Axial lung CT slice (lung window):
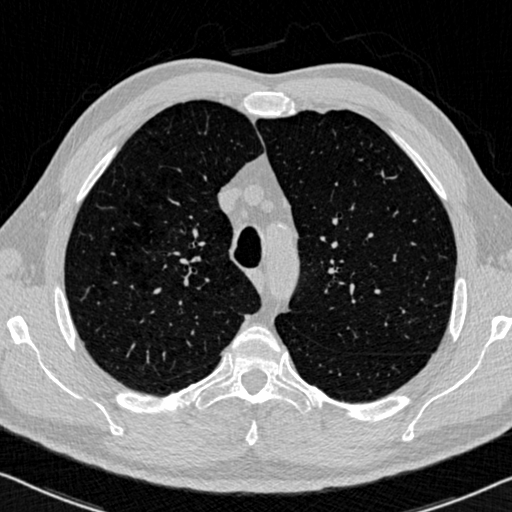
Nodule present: no